Question: I have created a function which takes vectors for input variables and returns a cell array for each set of inputs. The final output variable (out) seems to consist of a 2x1 cell containing two 1x5 cells. I have provided a screenshot of this below:

I am just trying to figure out how to flatten the cell array (out) to be a 2x5 cell array.
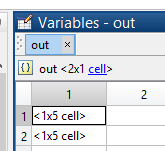
Answer: One way to achieve that would be -
'''
vertcat(cell_array1{:})
'''